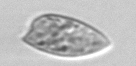
Label: Prorocentrum_dentatum